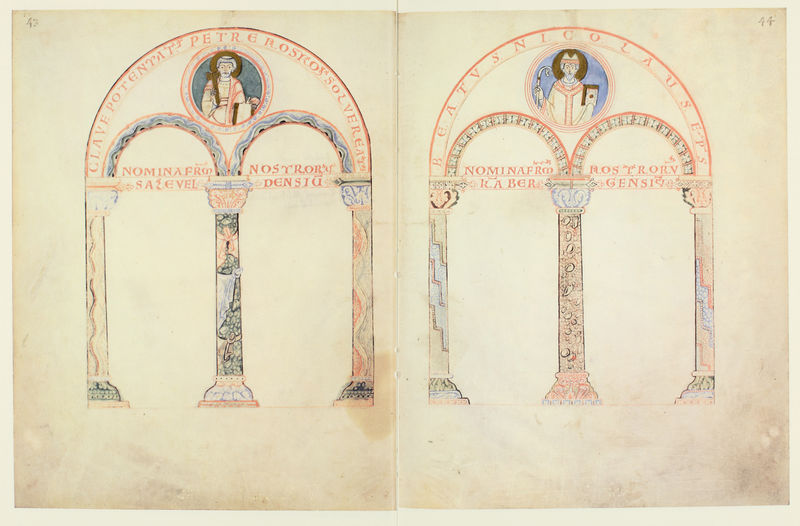
Titel: Liber Vitae der Abtei Corvey
Institution: Münster, Staatsarchiv
Schlagwörter: blau, säulen, zeichnung, rot, gold, drei, schrift, papier, bogen, zwei, rundbogen, inschrift, kapitell, heiligenschein, latein, biforium, bogenfeld, buchmalerei, säuke, zeiten